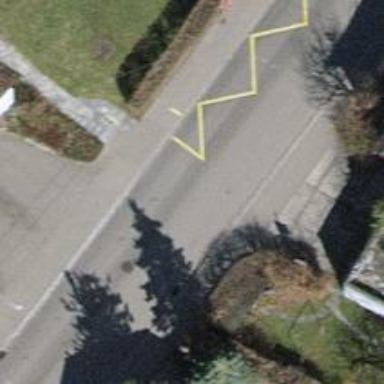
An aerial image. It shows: Trolleybus stop position for public transport.